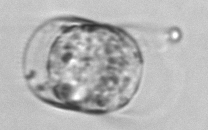
Label: Lauderia_annulata